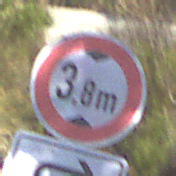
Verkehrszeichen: TatsaechlicheHoehe
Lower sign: RichtungsangabeDurchPfeile5
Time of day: MorningAfternoon
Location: Outdoor (RoadRail)
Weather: PartlyCloudy
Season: NotSpecified
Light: Natural